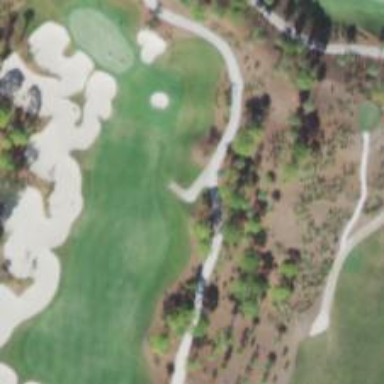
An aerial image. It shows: Footway that serves as golf path.